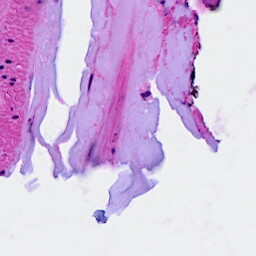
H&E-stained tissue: Breast